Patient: sex M, age 78
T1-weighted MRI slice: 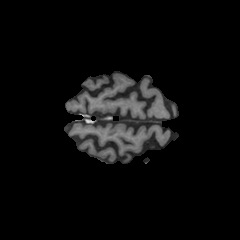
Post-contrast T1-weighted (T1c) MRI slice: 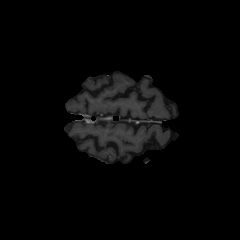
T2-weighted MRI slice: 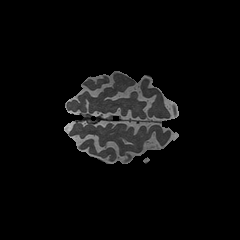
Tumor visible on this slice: no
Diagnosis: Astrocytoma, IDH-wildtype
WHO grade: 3